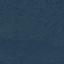
Label: Forest